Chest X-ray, AP view. Patient: 9 years old, sex M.
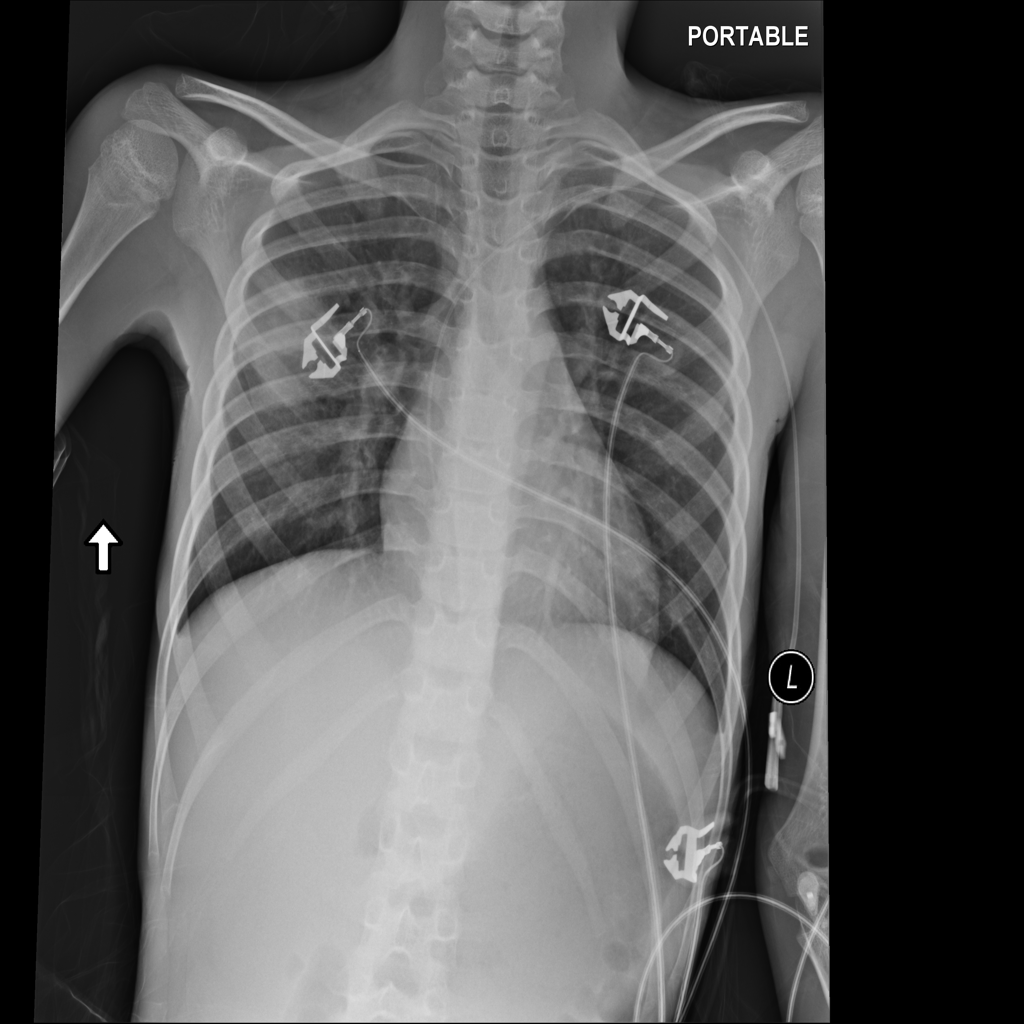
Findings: Consolidation